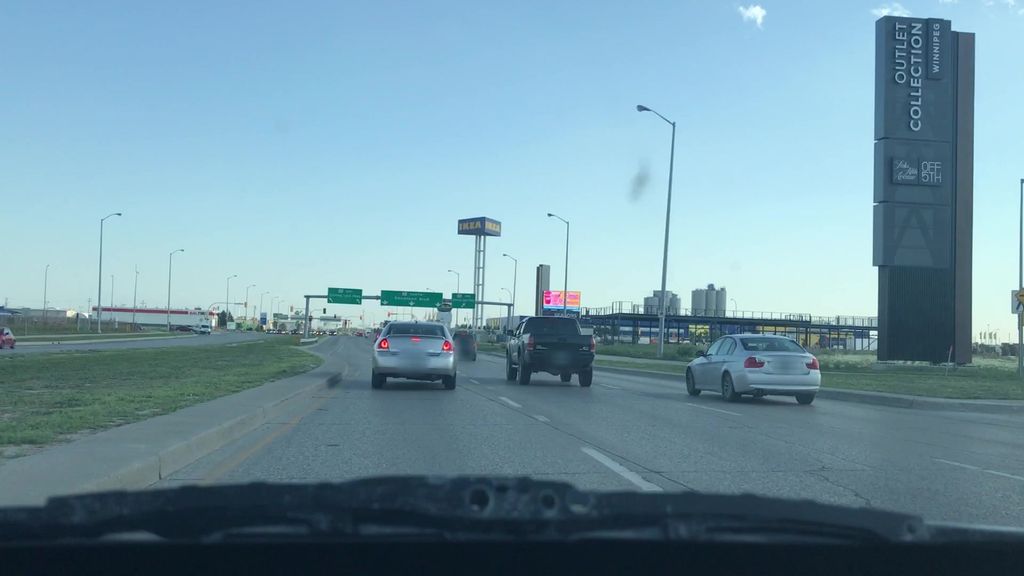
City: winnipeg